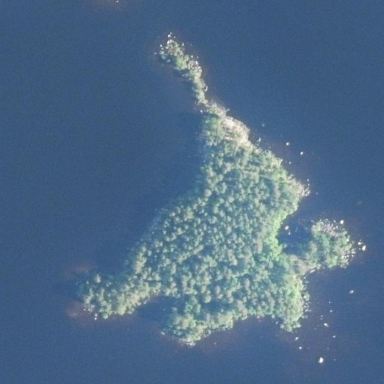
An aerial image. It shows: Islet surrounded by woodland.